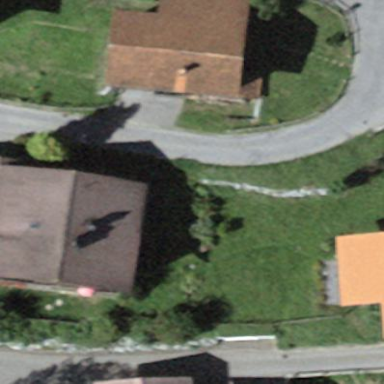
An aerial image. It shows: Simple house.